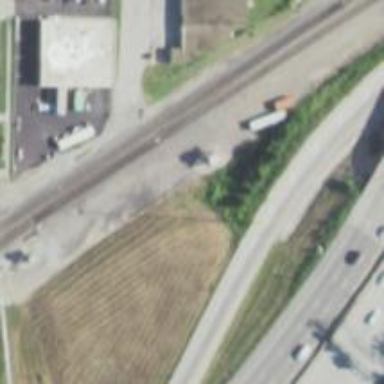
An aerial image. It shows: Railroad crossover.